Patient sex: M
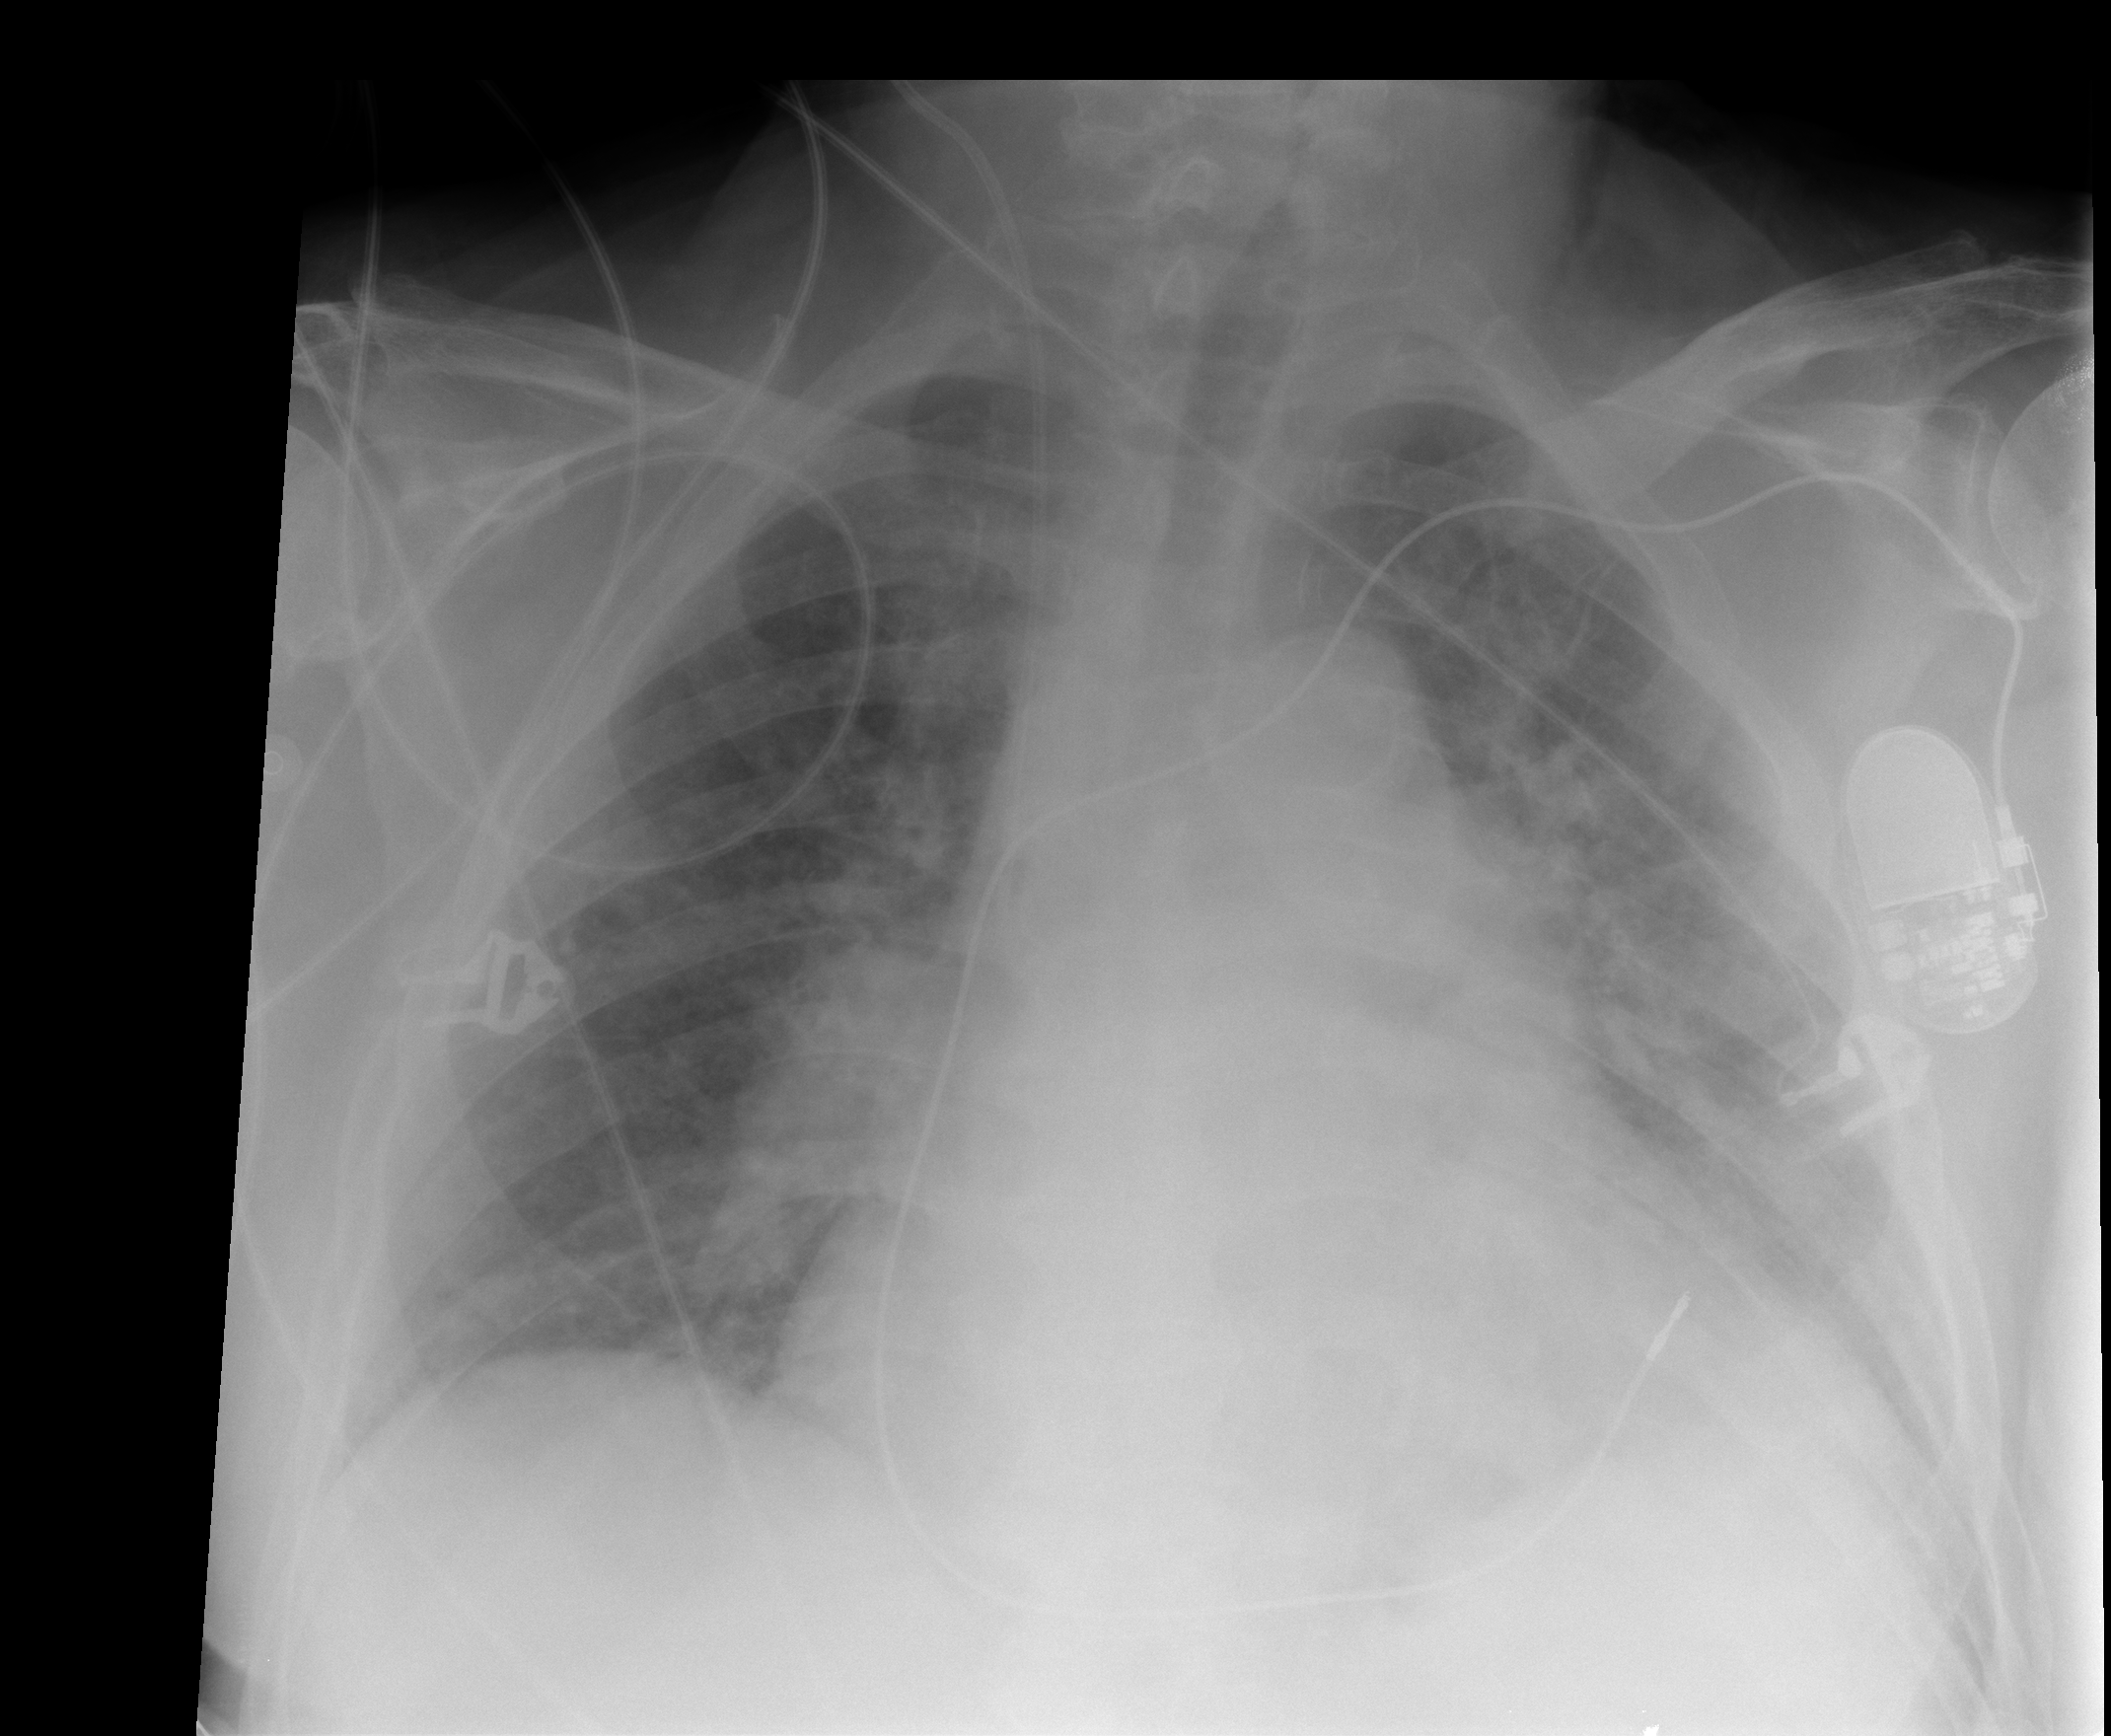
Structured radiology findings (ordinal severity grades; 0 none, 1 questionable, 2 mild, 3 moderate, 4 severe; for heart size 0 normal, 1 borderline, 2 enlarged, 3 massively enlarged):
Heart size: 2
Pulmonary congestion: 1
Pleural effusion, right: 1
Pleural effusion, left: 2
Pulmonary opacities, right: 0
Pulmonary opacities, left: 0
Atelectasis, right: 2
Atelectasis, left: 2